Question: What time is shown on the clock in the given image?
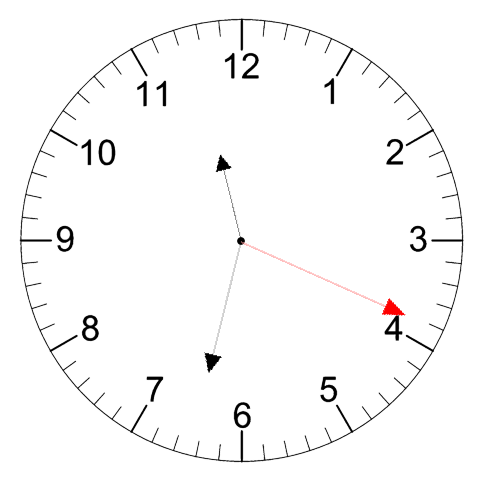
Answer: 11:32:19